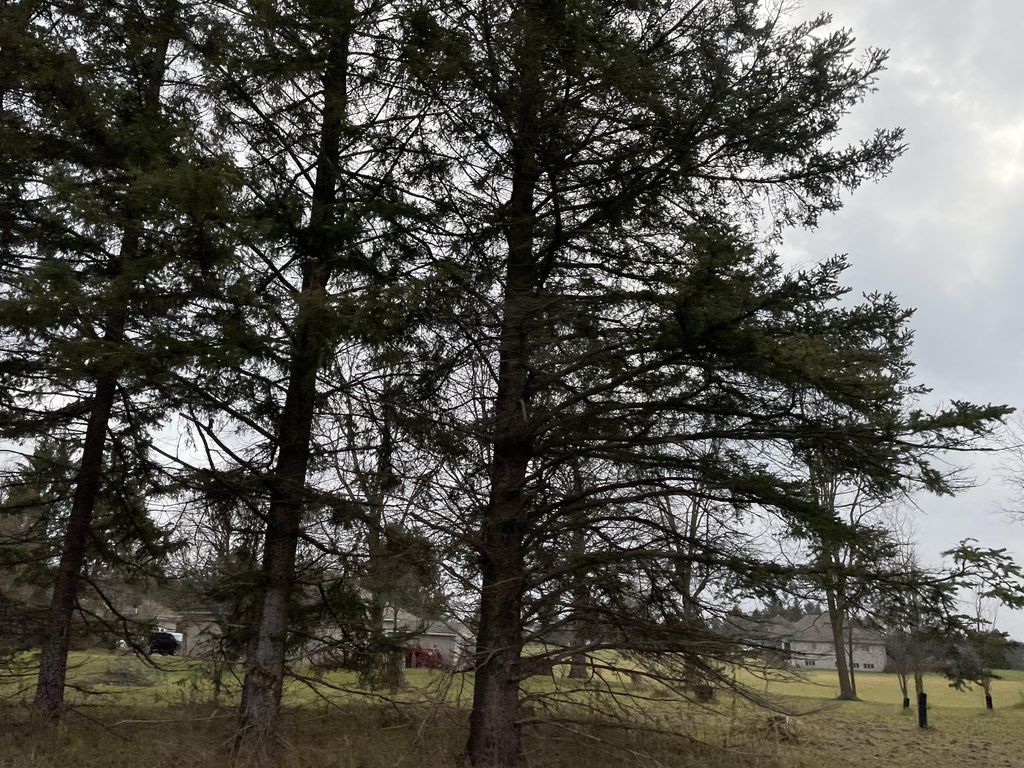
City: kitchener-waterloo